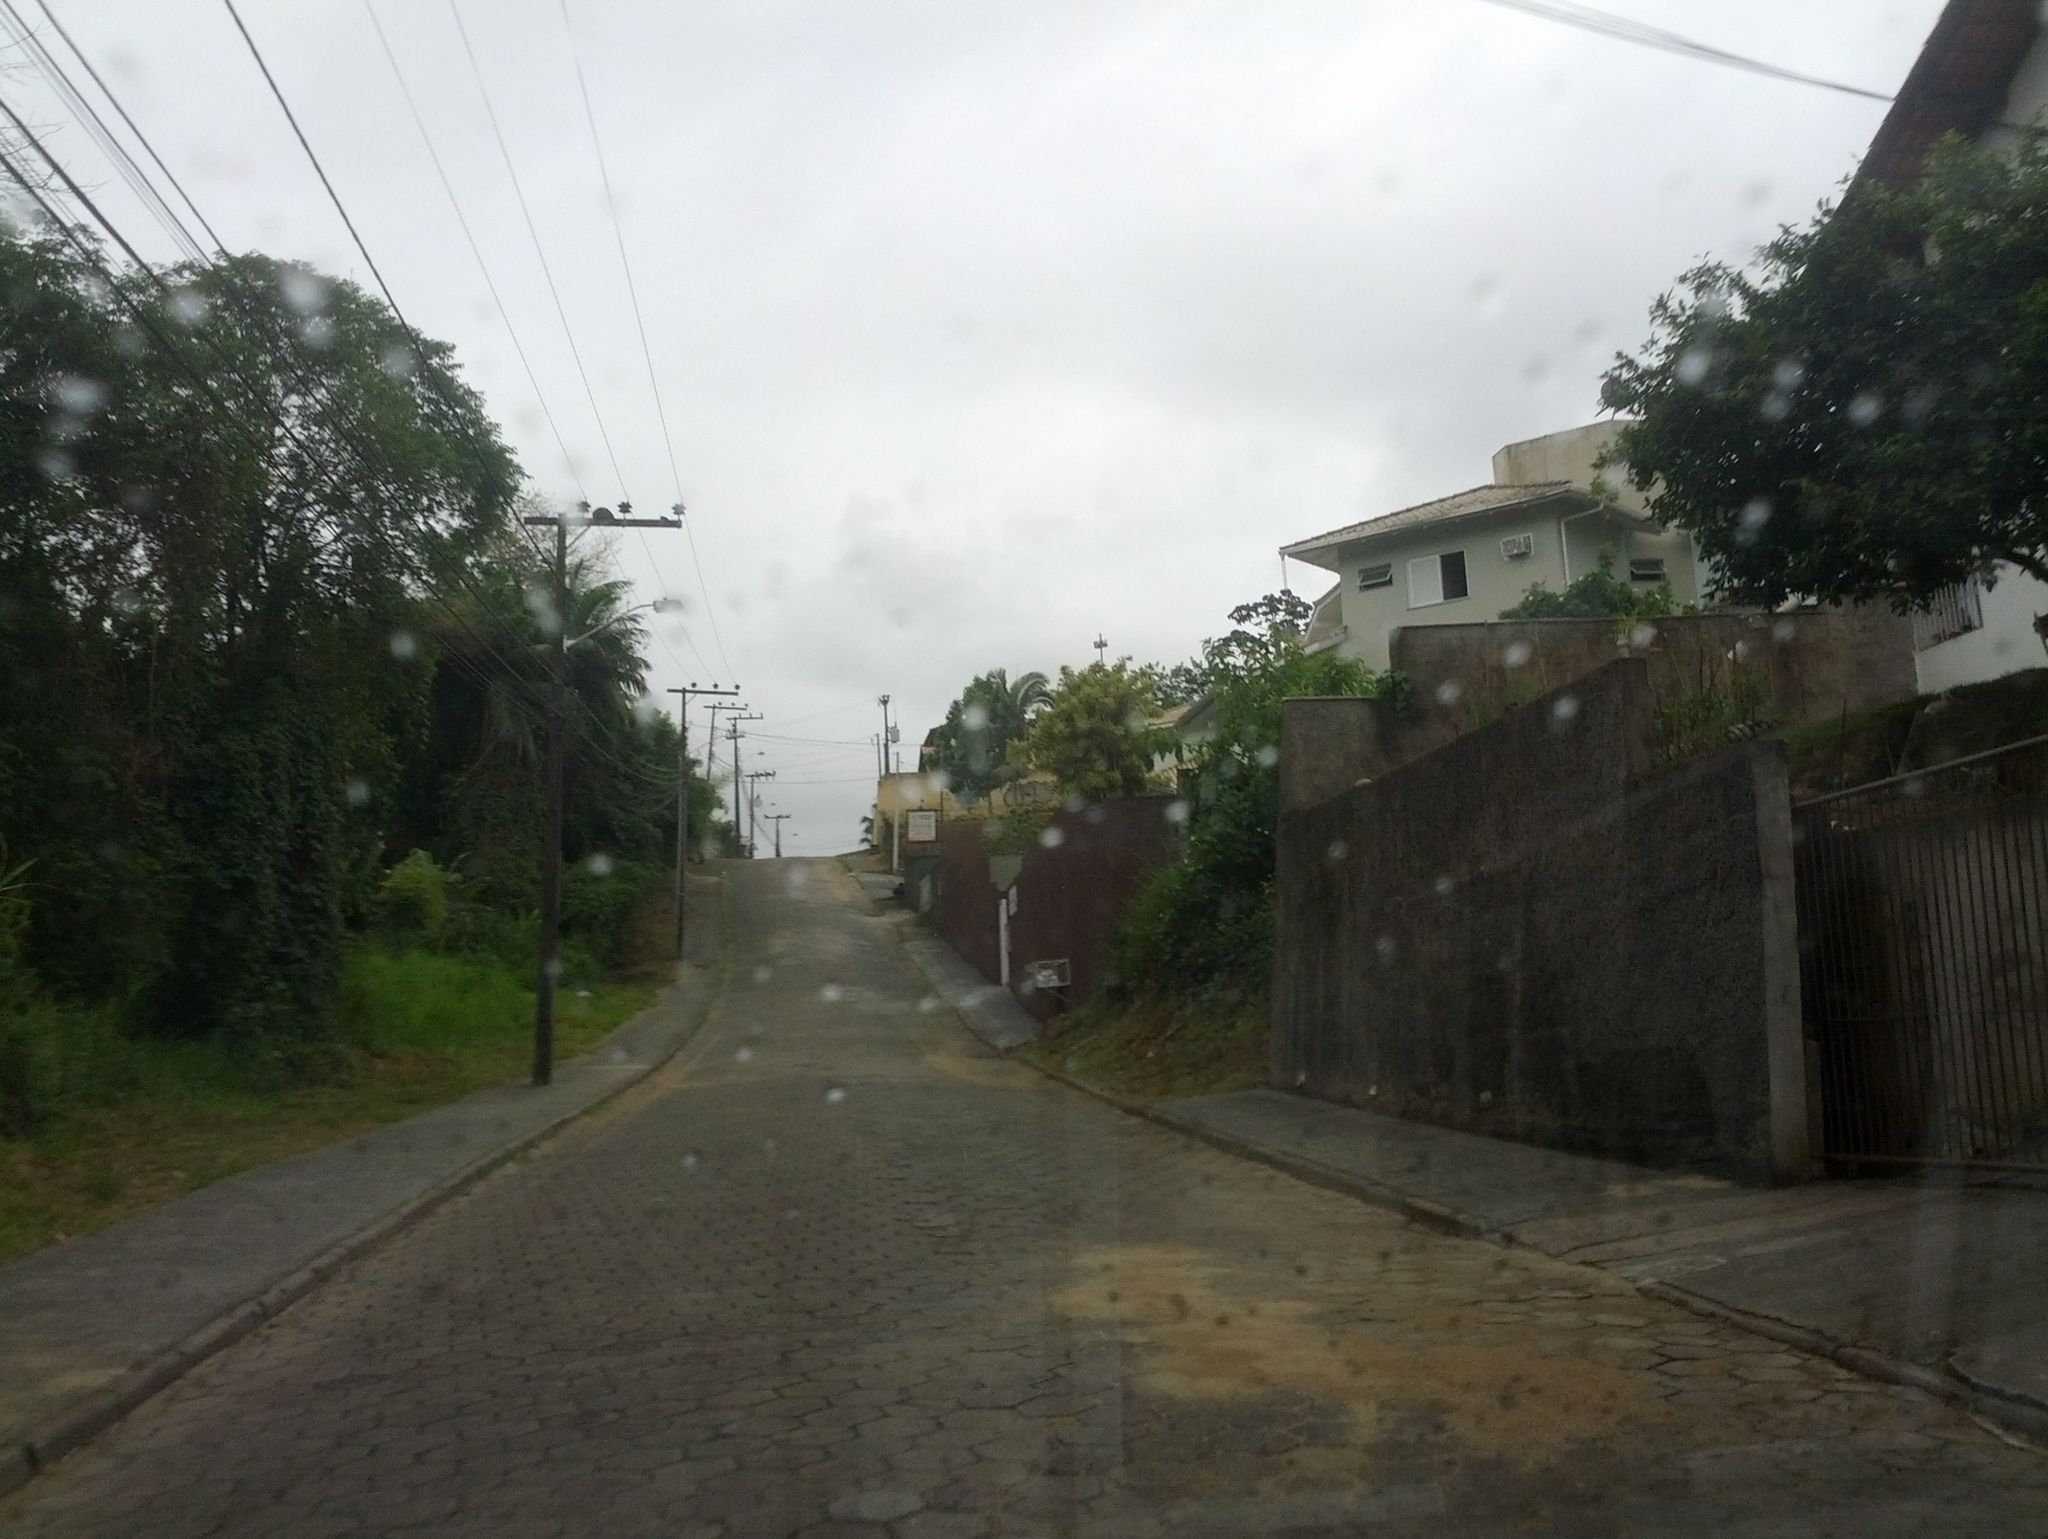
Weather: cloudy
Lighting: day
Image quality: good
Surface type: driving surface
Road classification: residential
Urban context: urban centre
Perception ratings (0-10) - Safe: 1.49, Lively: 2.76, Beautiful: 3.87, Boring: 6.06, Depressing: 5.53, Wealthy: 2.18